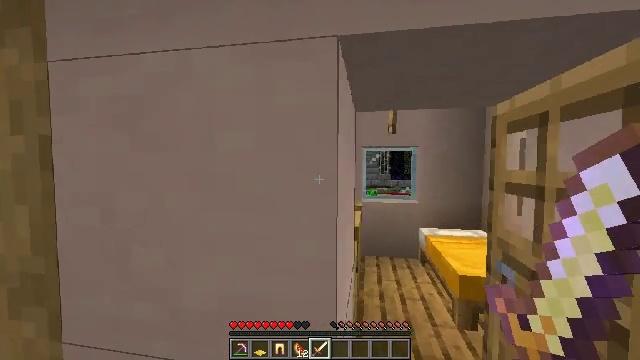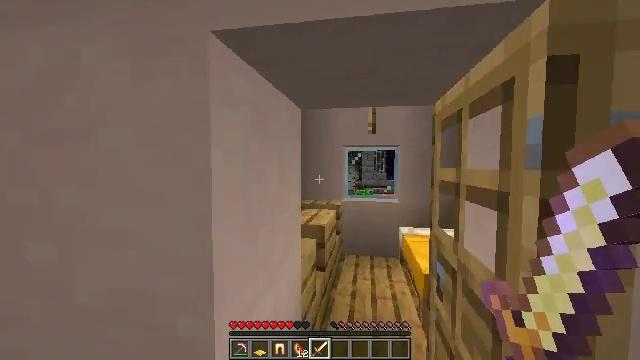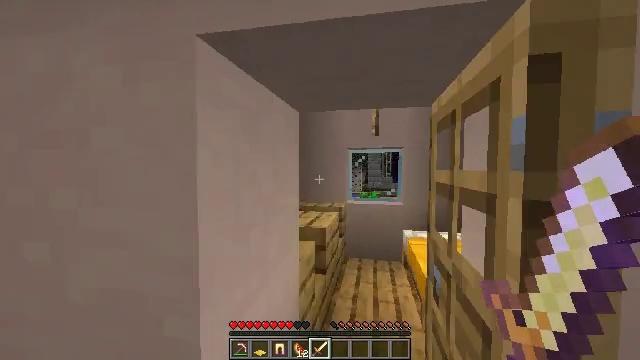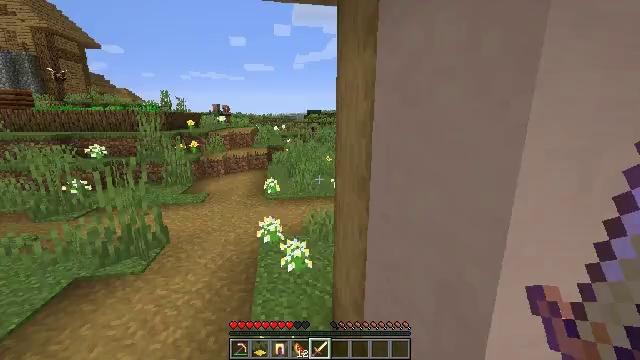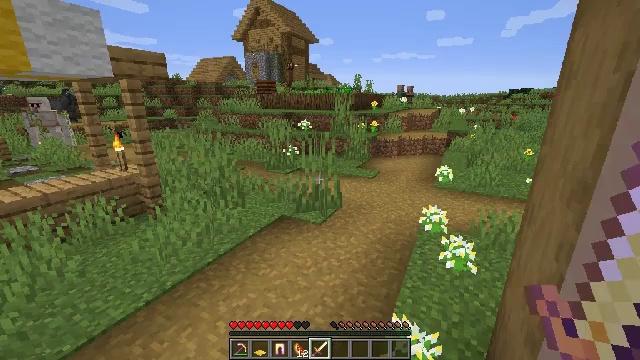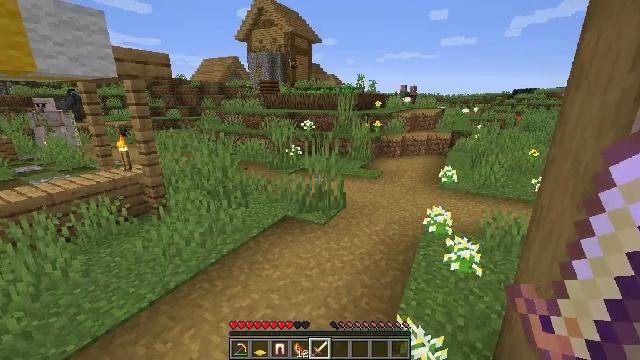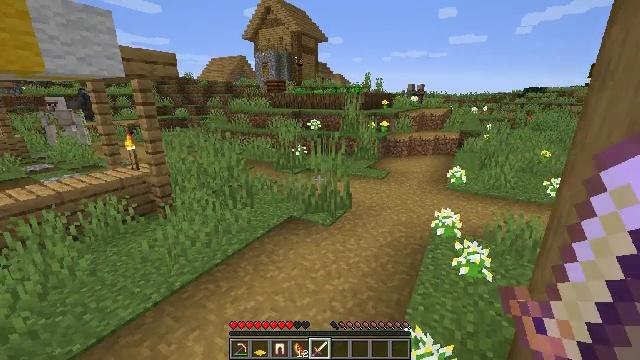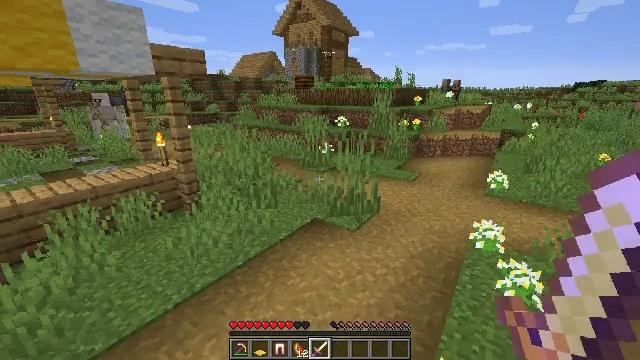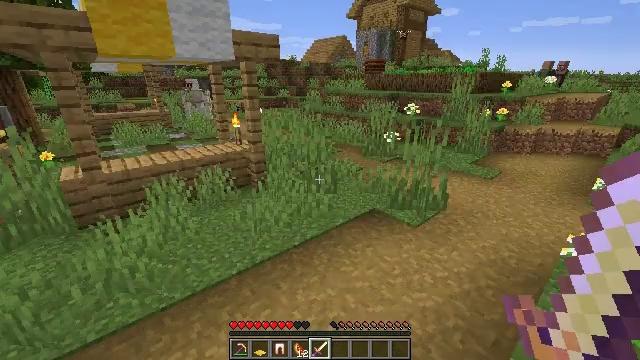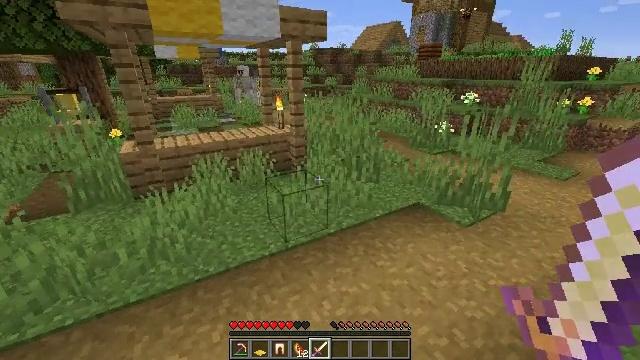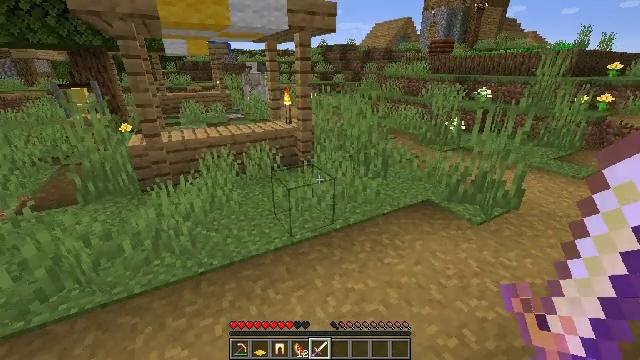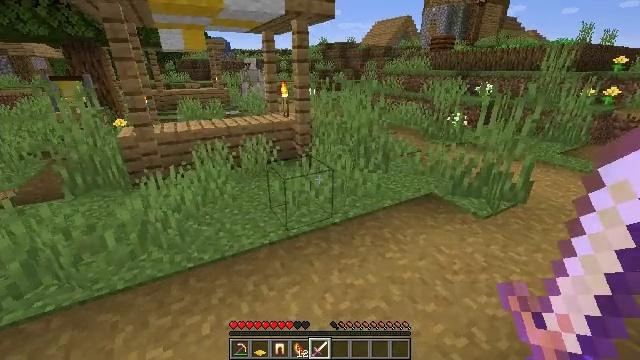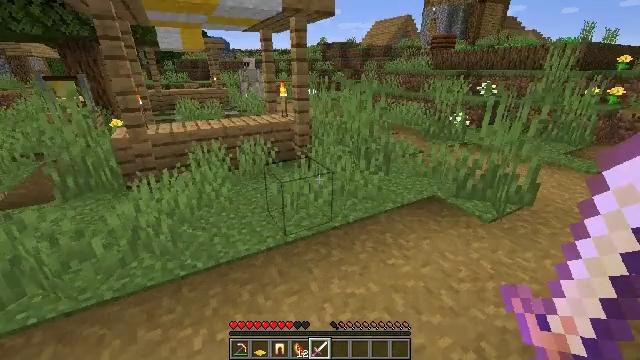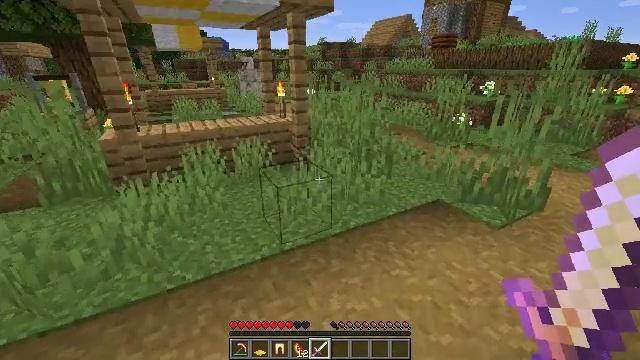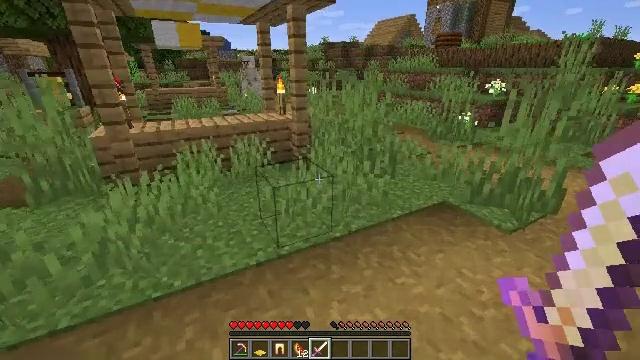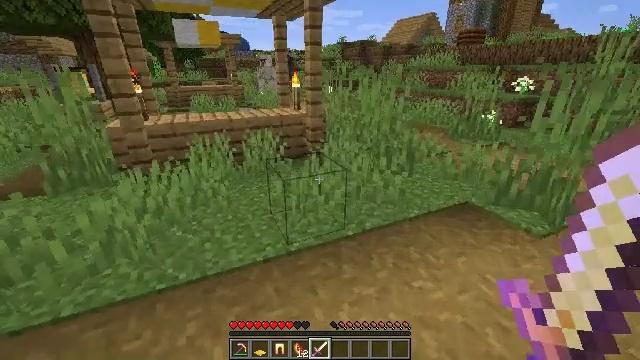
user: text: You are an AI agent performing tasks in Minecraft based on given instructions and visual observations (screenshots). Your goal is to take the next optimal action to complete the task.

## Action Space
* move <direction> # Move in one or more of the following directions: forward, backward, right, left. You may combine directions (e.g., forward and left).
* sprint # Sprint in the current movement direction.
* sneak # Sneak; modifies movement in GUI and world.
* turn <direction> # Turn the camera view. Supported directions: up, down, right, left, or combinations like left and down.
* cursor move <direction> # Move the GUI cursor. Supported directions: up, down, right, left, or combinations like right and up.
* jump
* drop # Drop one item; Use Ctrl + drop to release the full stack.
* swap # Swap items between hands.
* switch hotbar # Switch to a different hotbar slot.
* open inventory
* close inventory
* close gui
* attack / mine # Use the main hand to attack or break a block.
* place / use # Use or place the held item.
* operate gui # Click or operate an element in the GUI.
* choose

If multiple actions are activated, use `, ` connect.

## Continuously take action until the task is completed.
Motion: motion action
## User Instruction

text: Collect the green carpet by mining it.
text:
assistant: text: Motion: move right
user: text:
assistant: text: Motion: turn left
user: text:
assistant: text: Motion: turn left and down
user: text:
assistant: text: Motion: turn left and down
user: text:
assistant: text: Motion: move forward
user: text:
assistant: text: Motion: move forward, turn left
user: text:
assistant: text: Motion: move forward, turn left
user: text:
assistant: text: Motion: move forward, turn left and down
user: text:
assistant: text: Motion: move forward, turn left and down
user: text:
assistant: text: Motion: move forward, turn left
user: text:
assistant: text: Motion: move forward
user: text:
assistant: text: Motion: move forward
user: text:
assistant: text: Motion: move forward
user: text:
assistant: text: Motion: move forward
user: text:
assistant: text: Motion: move forward, turn left
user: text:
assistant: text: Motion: move forward, turn left
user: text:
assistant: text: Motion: move forward, turn left
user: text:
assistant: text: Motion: move forward, turn left and up
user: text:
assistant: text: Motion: move forward, turn left and up
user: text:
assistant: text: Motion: move forward, turn left and up
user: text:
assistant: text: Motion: move forward, turn left and up
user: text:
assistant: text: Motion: move forward
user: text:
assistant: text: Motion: move forward
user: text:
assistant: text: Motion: move forward
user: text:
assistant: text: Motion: move forward
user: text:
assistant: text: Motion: move forward
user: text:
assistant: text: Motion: move forward
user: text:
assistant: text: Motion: move forward
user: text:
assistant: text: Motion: move forward
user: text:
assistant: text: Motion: move forward